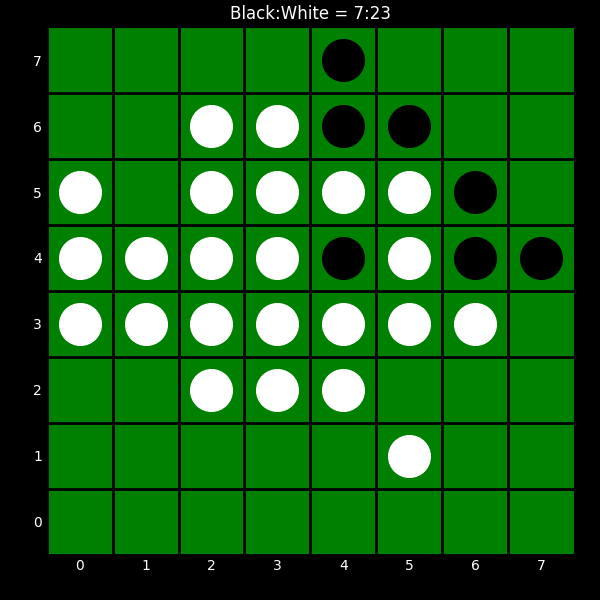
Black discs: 7
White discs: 23